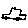
Label: car